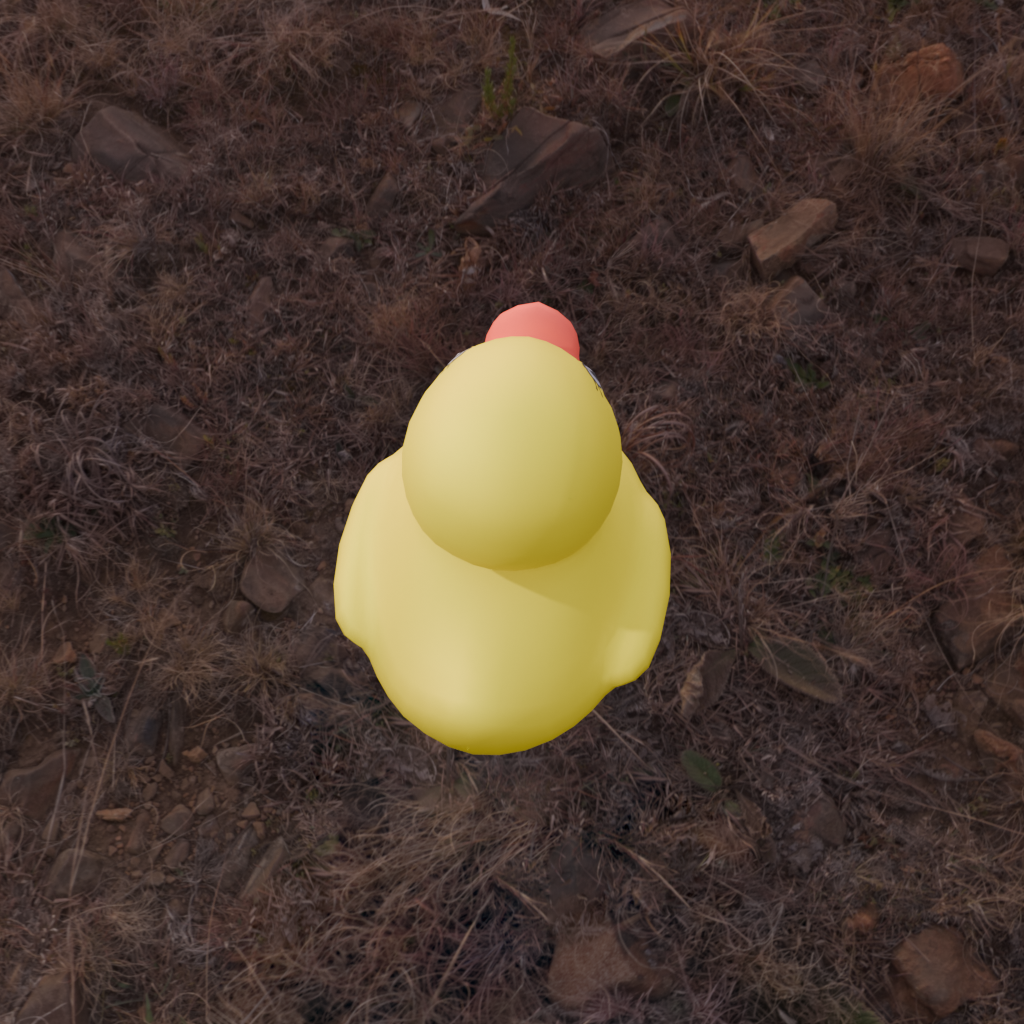
an image of a yellow rubber duck seen from <back_top> in a rural landscape at sunset with a colorful sky.